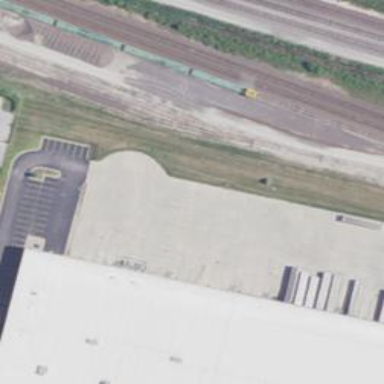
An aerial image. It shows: Railway siding with rails.